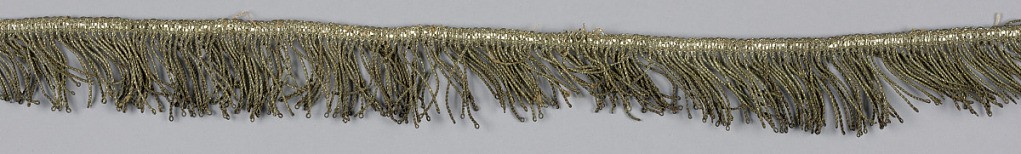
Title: Fringe
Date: early–mid-18th century
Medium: silk, metallic thread Technique: woven
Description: Fringe of metallic thread with a thin woven heading and twisted fringe.